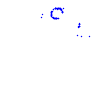
Particle: proton